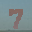
Label: 7